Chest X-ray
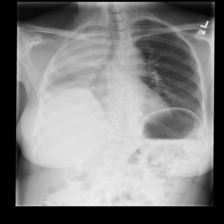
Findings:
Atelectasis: negative
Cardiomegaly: negative
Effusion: negative
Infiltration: negative
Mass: negative
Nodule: negative
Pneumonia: negative
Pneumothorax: negative
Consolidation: negative
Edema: negative
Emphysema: negative
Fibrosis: negative
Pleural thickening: negative
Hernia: negative